Interaction volume radius: 5 \u00c5
Interaction volume height: 15 \u00c5
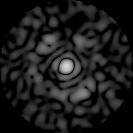
Disorder parameter: 0.8429